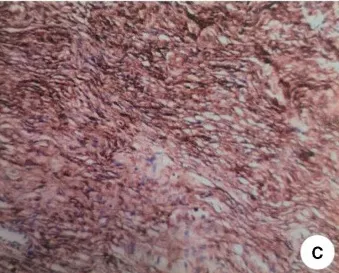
Histopathological results of the lesions. Immunohistochemical results of the lesions in the left parietal lobe.
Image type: pathology (immunostaining)